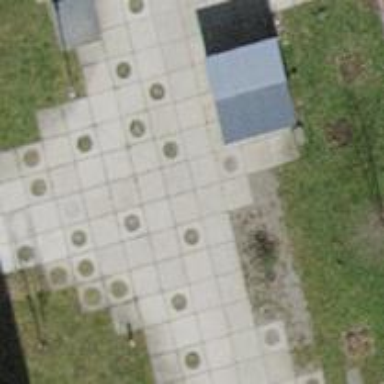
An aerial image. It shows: Path with concrete plates as its surface.